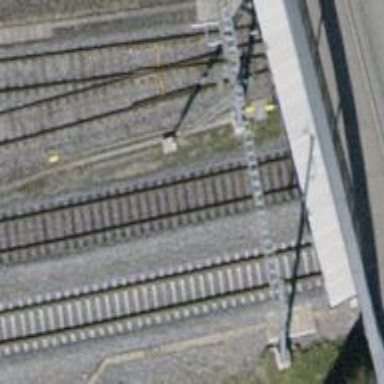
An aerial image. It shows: Solitary milestone along the railway.